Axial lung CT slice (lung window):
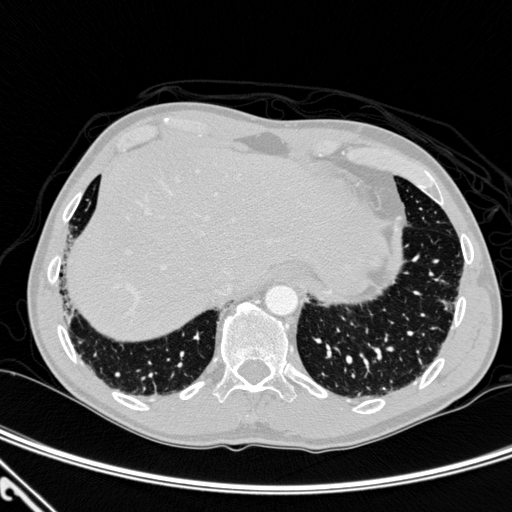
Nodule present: no